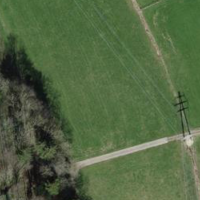
EUNIS habitat code: 52
Species observed at this site:
Geum rivale
Lamium galeobdolon
Castanea sativa
Geranium nodosum